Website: home-depot
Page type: delivery-shipping
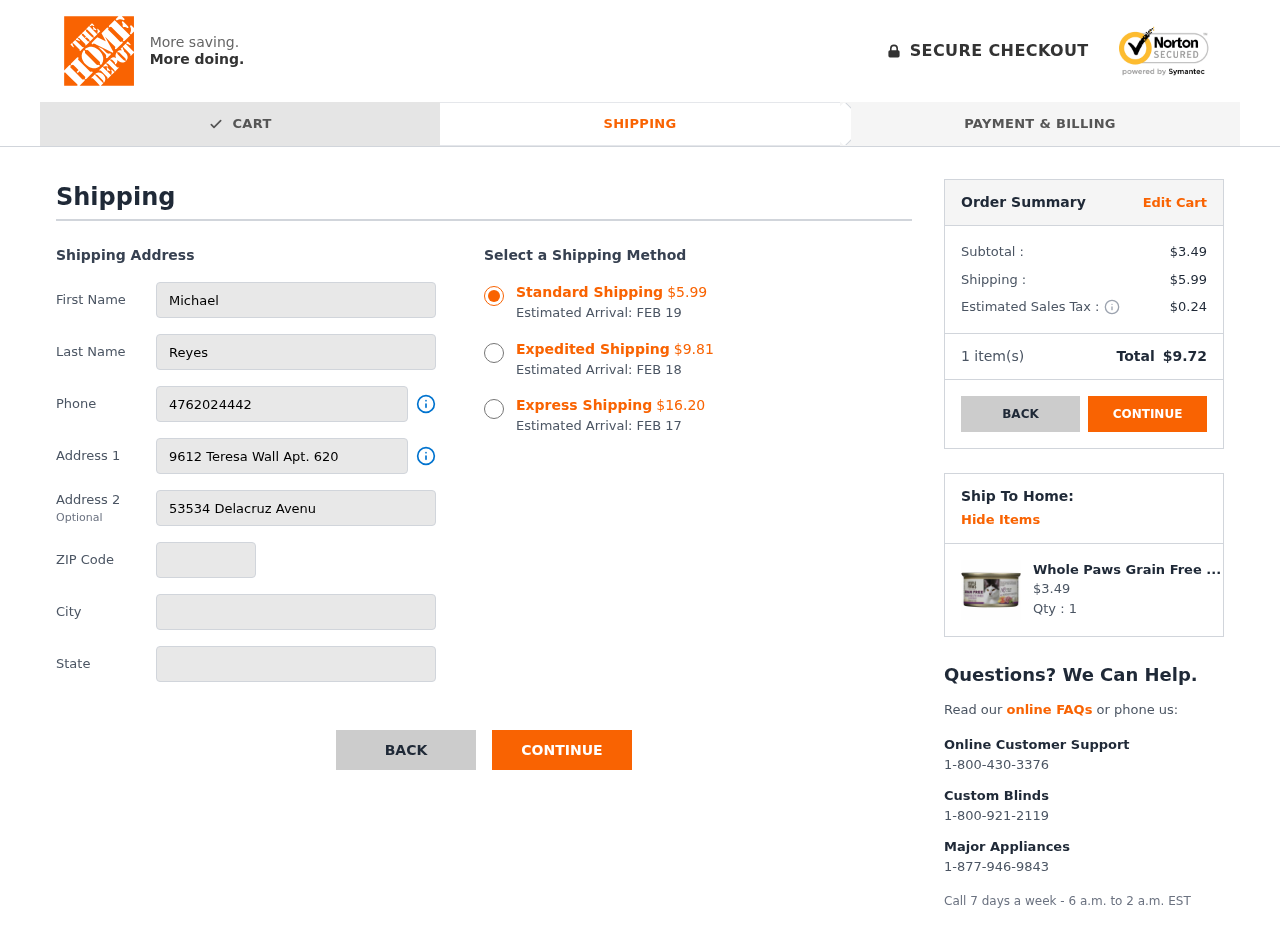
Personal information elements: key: PII_CITY
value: Garyborough
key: PII_FIRSTNAME
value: Michael
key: PII_LASTNAME
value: Reyes
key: PII_PHONE
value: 4762024442
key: PII_POSTCODE
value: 72455
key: PII_STATE
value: Virginia
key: PII_STREET
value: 9612 Teresa Wall Apt. 620
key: PII_STREET2
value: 53534 Delacruz Avenue Apt. 127
Product elements: key: PRODUCT1_NAME
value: Whole Paws Grain Free Chicken & Giblets Dinner with Vegetables, 3 oz, 3 oz
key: PRODUCT1_PRICE
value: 3.49
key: PRODUCT1_QUANTITY
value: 1
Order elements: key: ORDER_SHIPPING_COST_STANDARD
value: $5.99
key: ORDER_DELIVERY_DATE
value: FEB 19
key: ORDER_SHIPPING_COST_EXPEDITED
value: $9.81
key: ORDER_DELIVERY_DATE_EXPEDITED
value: FEB 18
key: ORDER_SHIPPING_COST_EXPRESS
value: $16.20
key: ORDER_DELIVERY_DATE_EXPRESS
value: FEB 17
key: ORDER_SUBTOTAL
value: $3.49
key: ORDER_SHIPPING_COST
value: $5.99
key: ORDER_TAX
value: $0.24
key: ORDER_NUM_ITEMS
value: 1
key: ORDER_TOTAL
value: $9.72